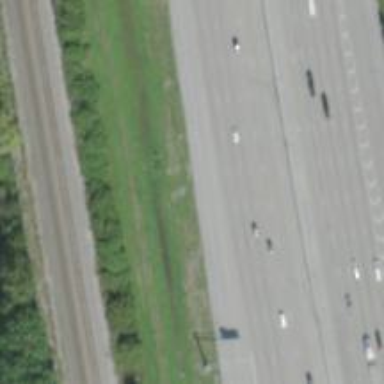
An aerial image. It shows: Motorway junction.